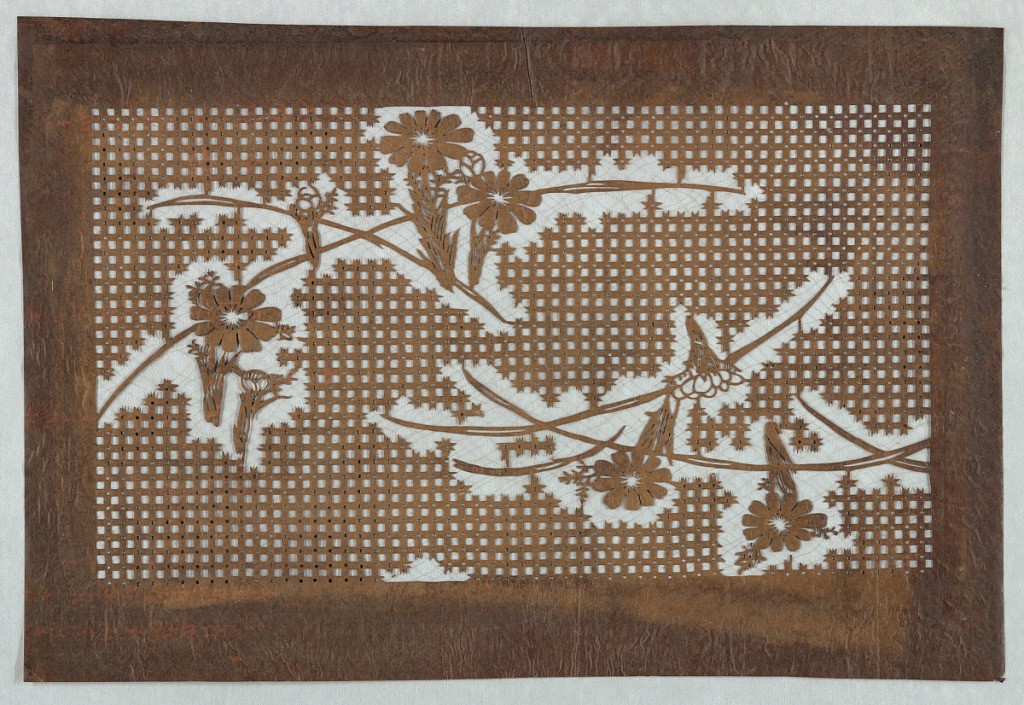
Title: Blossoms on a grid
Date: mid 18th - early 19th century
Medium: Mulberry paper (kozo washi) treated with fermented persimmon tannin (kakishibu), and silk threads (itoire)
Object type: Katagami
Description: Breaking up the geometric lattice pattern are blossoms, stems, and leaves. Silk threads have been added to support the stencil structure.